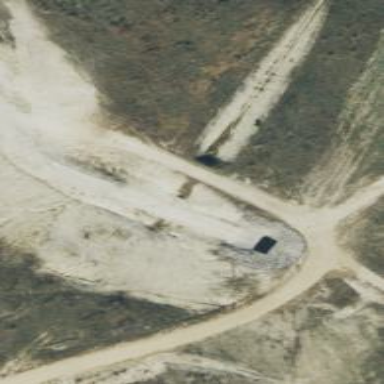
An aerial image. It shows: Military gun position.